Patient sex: F
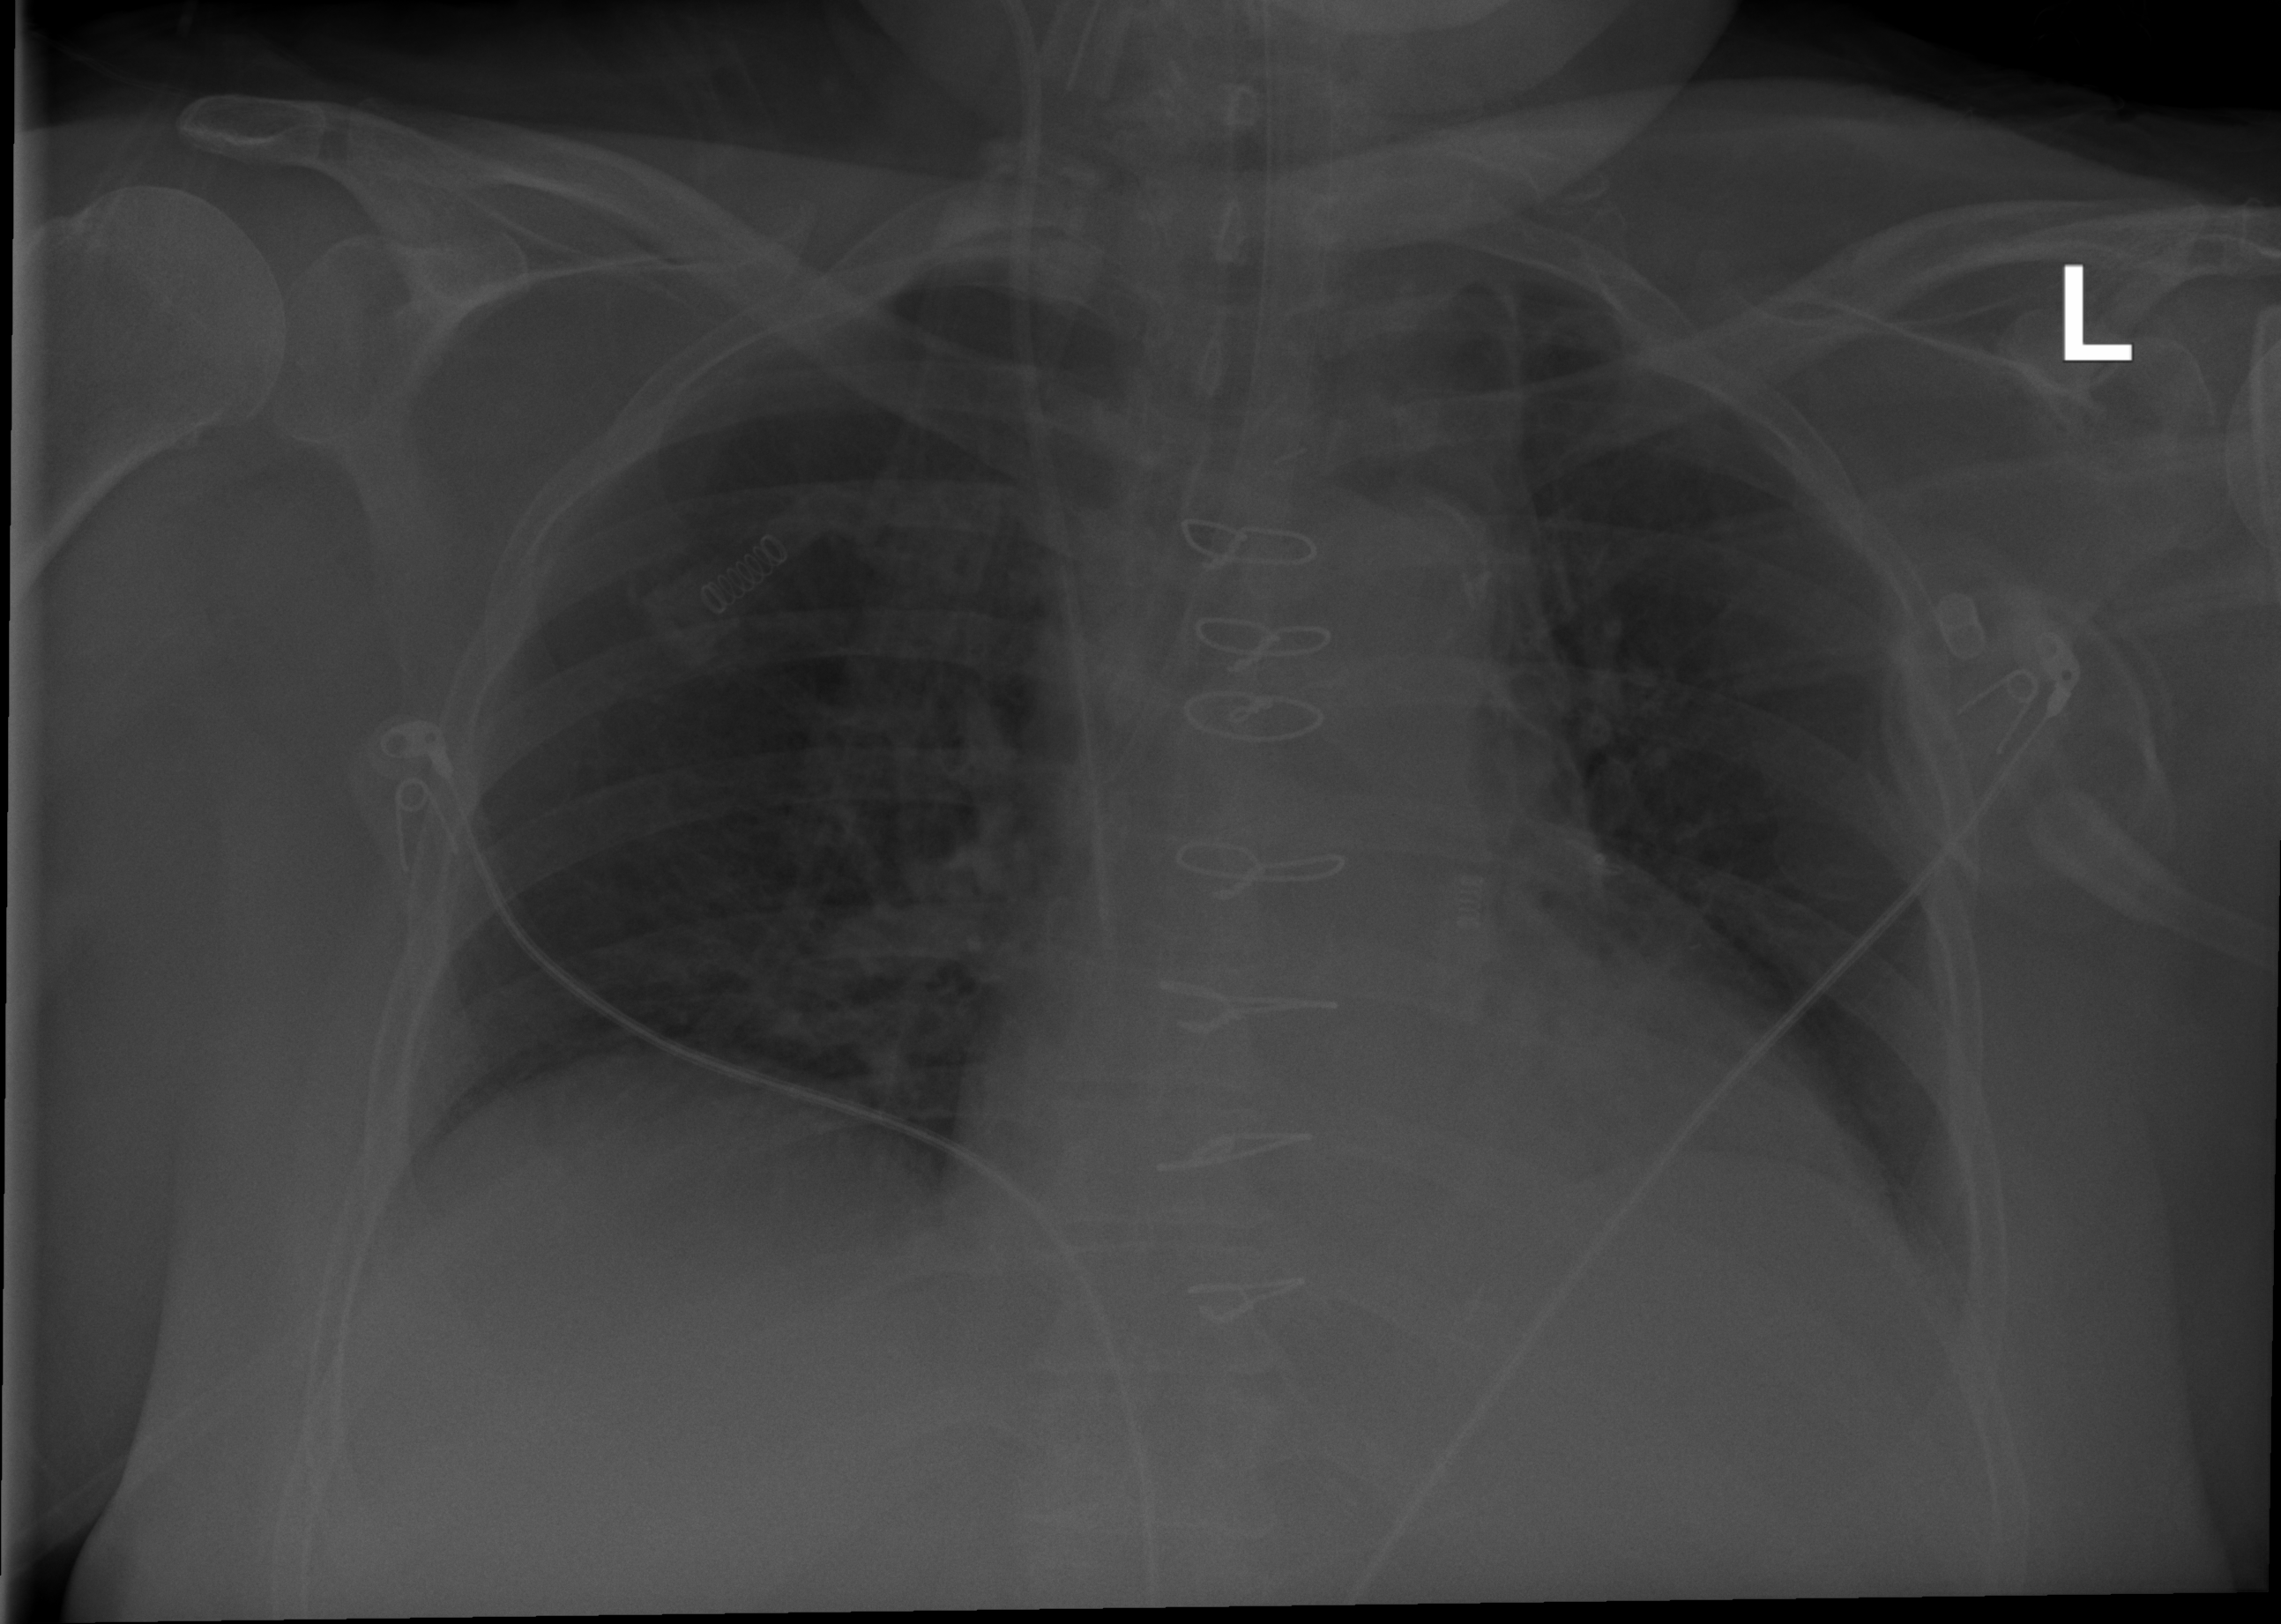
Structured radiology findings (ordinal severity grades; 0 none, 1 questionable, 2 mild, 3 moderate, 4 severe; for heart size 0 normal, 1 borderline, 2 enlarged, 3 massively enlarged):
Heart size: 2
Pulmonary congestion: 0
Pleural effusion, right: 0
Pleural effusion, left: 2
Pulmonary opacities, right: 0
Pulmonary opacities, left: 0
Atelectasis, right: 0
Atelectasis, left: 2